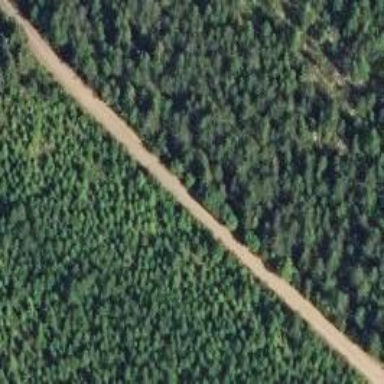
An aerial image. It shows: Well-maintained track road with grade 1 tracktype.